Question: At each time, any colored ball can be exchanged with the white ball. How many such exchanges are needed at least to make all the red balls arranged in front of the blue balls and blue balls in front of the yellow balls (white ball positions are arbitrary)?
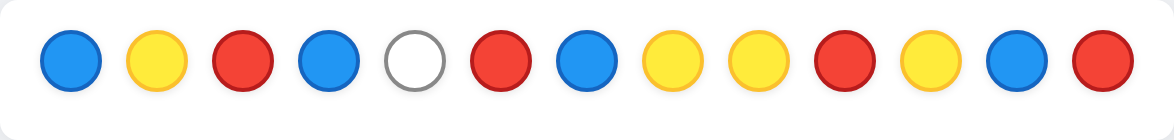
Answer: 8